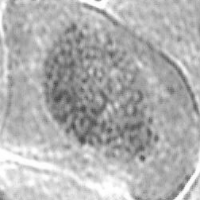
Label: prophase